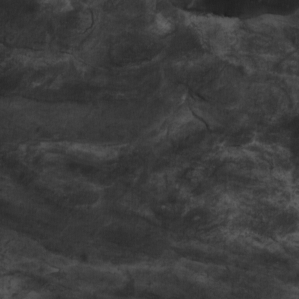
Label: non_frost